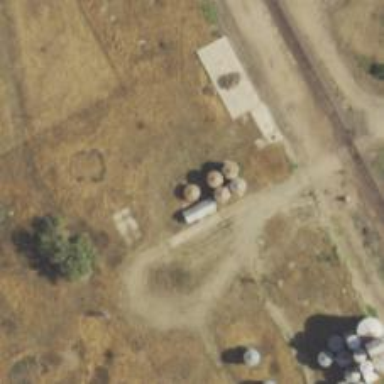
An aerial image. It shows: Silo.